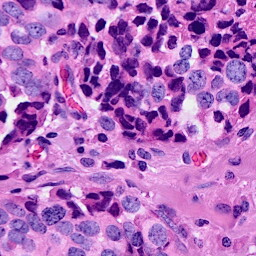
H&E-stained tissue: Breast